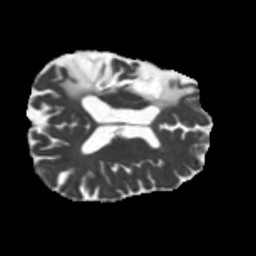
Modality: MD
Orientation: axial
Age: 56
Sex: male
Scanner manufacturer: siemens
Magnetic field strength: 3 T
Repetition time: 5.25 s
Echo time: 0.08 s